Field crop: maize
Growth stage: 1
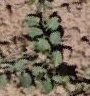
Species: convolvulus